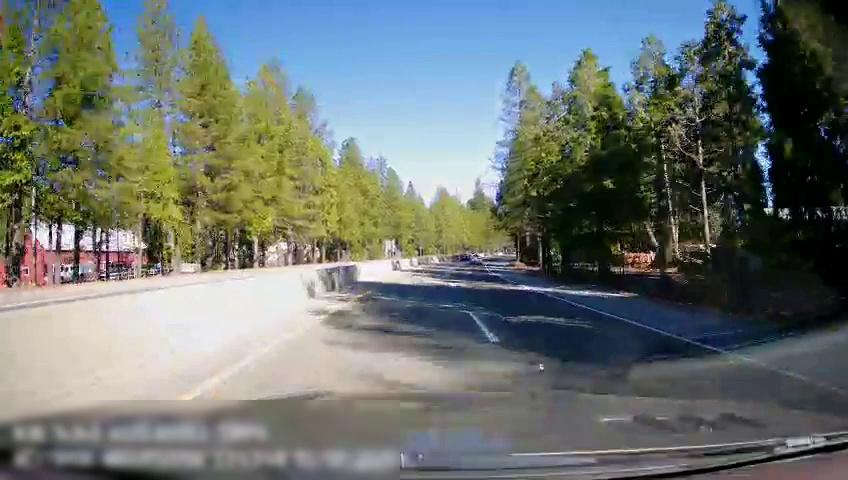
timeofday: Day
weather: Sunny
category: Drivable Space
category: Drivable Space
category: Drivable Space
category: Vehicles | Car
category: Vehicles | Car
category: Lanes | Alternate Lane
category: Lanes | Current Lane
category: Lanes | Alternate Lane
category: Lanes | Opposite Lane